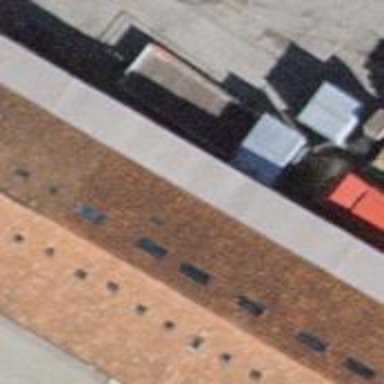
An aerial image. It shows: View of roof of building.